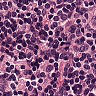
Metastatic tissue present: no